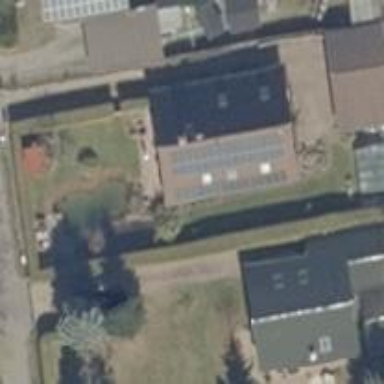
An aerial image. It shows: Solar power generator with photovoltaic panels.